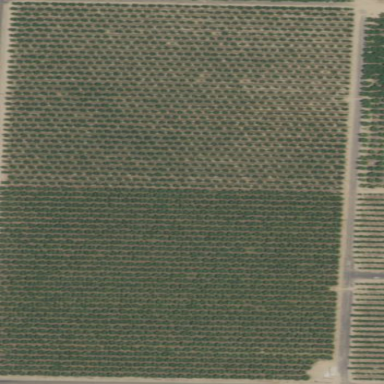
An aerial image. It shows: Orchard filled with plum trees.